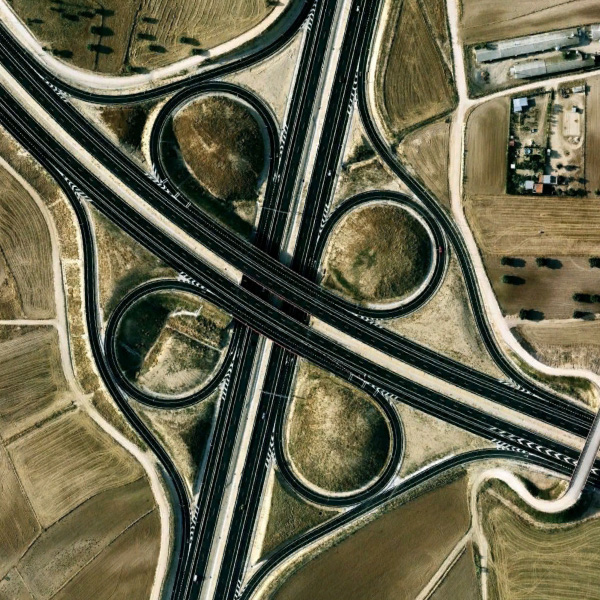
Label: Viaduct